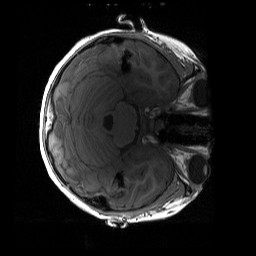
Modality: T1w
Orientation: axial
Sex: female
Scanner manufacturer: siemens
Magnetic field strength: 3 T
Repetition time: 1.9 s
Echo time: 0.00243 s